Question: I have a listbox which is set up with 'selectmode='multiple''.
I then try to obtain a list of all the options the user has selected, by the code 'name.get(ACTIVE)'.
The problem is that it doesn't always get all the options I have highlighted in the listbox GUI.
If I highlight one, it brings this back correctly.
If I highlight two or more (by a single click on each) it only returns the last item I selected
If I have multiple highlighted, but then click to un-highlight one, it's this last one I clicked that gets returned even though it unhighlighted.
I'm expecting for the code to bring back what ever is highlighted.
The code to set up the listbox is:
'''
self.rightBT3 = Listbox(Frame1,selectmode='multiple',exportselection=0)
'''
The code to retrieve the selections is:
'''
selection = self.rightBT3.get(ACTIVE)
'''
This is a screenshot of what the Application looks like in action, at the top you can see the console only registered the one selection (last one I clicked).

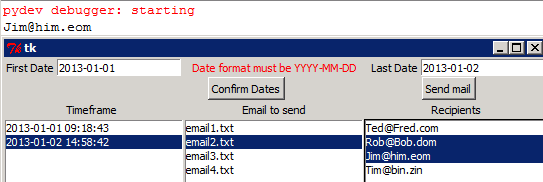
Answer: It seems the correct way to get a list of selected items in a Tkinter listbox is to use 'self.rightBT3.curselection()', which returns a tuple containing the zero-based index of the selected lines. You can then 'get()' each line using those indices.
(I haven't actually tested this though)